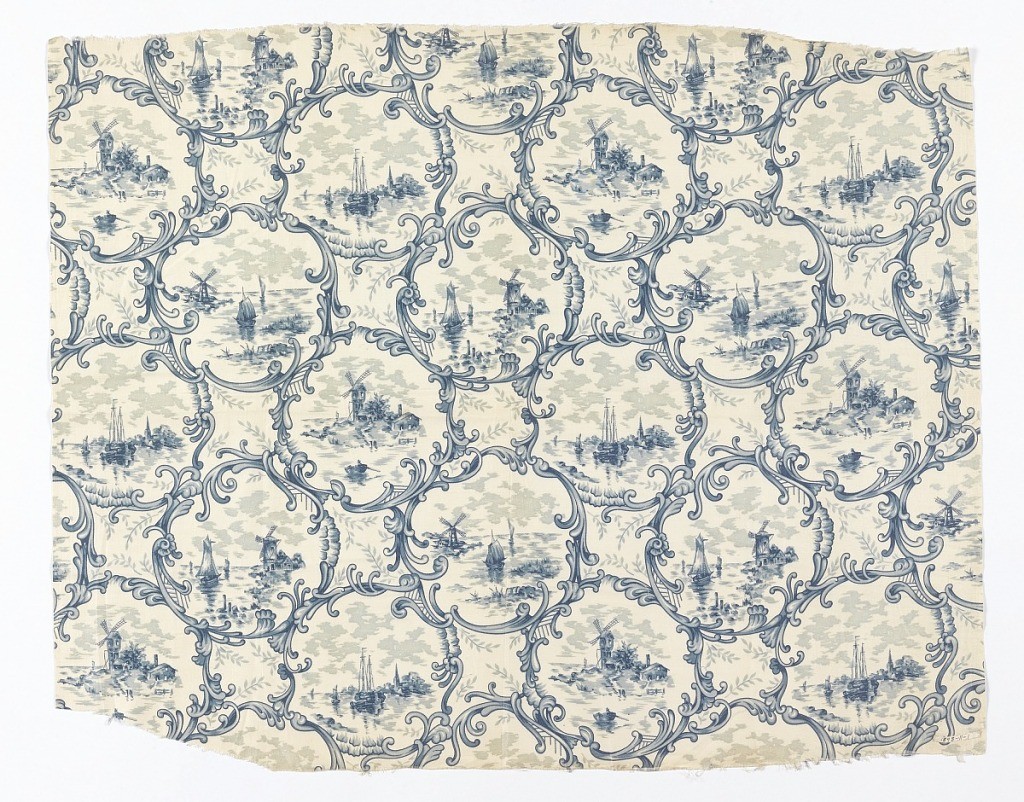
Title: Textile
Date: late 19th century
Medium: cotton Technique: roller printed on satin weave
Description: Design of two landscape scenes: one of a windmill and boats, the other a church and ships. Both are framed by scrollwork in the style of Delftware. Printed in blue on a white ground.